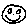
Label: smiley face